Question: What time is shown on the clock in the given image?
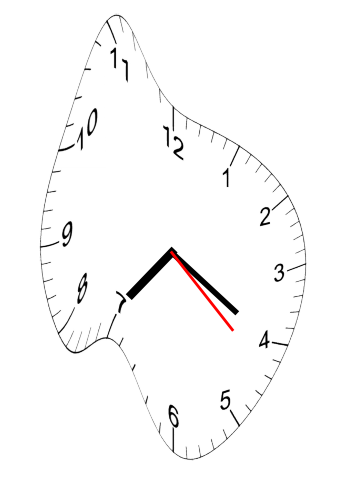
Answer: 07:20:22